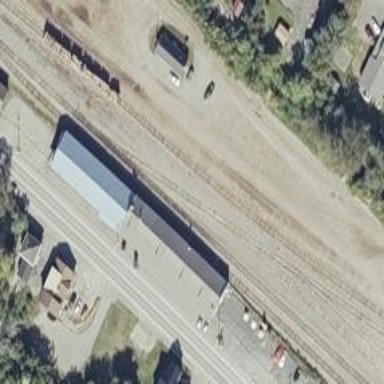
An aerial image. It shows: Railway yard used for servicing trains.